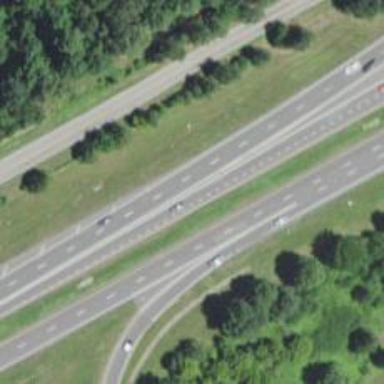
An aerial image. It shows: Expressway with asphalt surface and classified as primary highway.